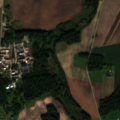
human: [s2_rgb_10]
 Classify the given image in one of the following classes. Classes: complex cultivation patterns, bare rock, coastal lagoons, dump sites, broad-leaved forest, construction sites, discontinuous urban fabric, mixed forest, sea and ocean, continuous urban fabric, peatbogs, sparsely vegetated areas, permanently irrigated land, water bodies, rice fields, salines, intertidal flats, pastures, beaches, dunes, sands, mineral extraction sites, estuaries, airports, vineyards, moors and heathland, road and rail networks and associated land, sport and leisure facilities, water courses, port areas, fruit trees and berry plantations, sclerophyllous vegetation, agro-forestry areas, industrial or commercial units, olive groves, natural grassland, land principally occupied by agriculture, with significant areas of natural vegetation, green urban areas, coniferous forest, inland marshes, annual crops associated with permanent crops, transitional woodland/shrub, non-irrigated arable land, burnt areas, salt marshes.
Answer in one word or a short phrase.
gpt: discontinuous urban fabric, non-irrigated arable land, pastures, complex cultivation patterns, broad-leaved forest